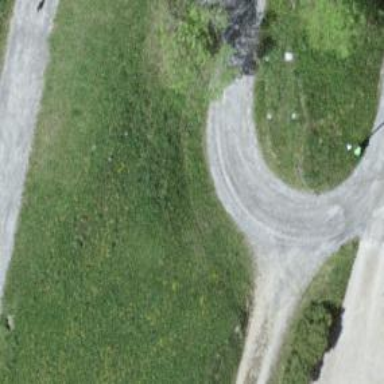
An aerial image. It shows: Well-maintained track road with grade 1 tracktype.